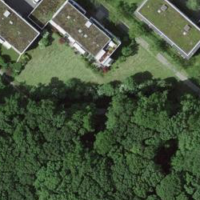
EUNIS habitat code: 41
Species observed at this site:
Cotinus coggygria
Quercus rubra